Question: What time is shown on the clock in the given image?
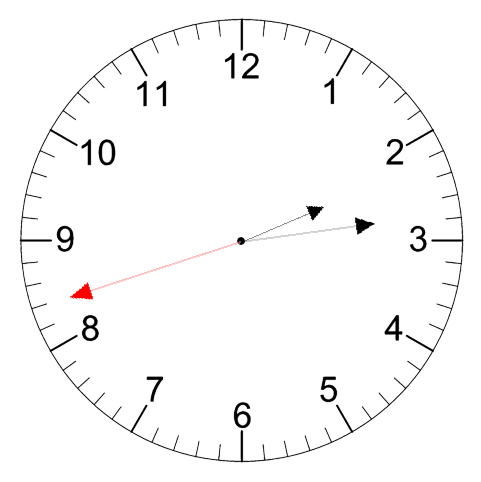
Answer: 02:13:42